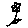
Label: flower